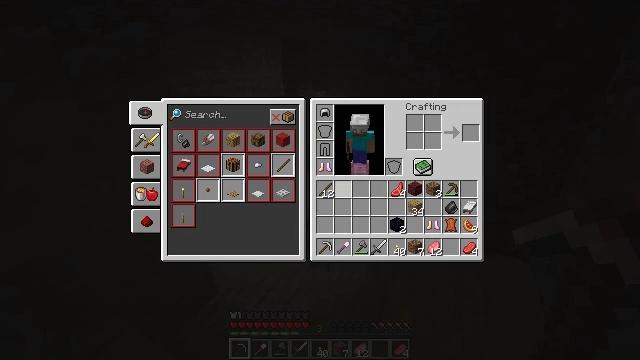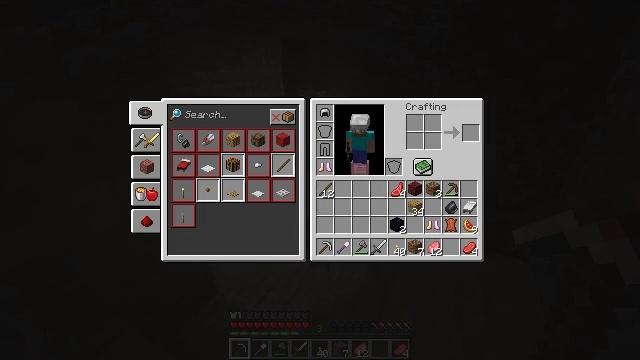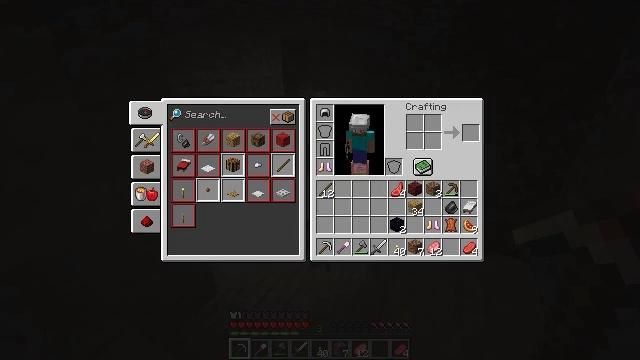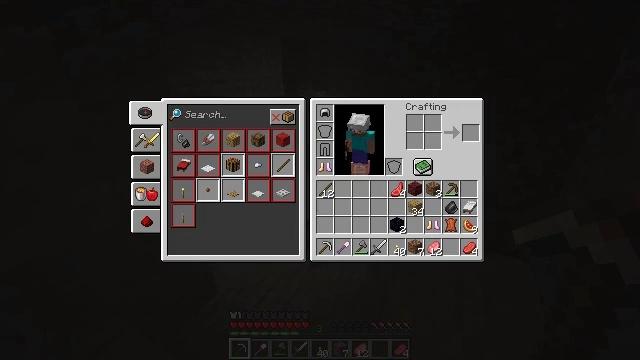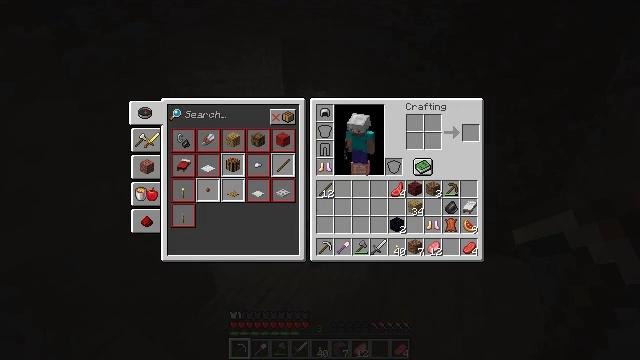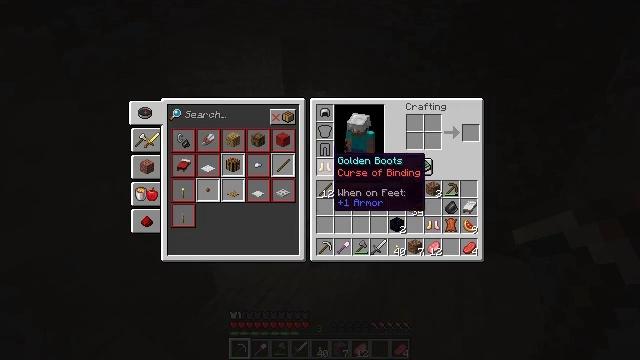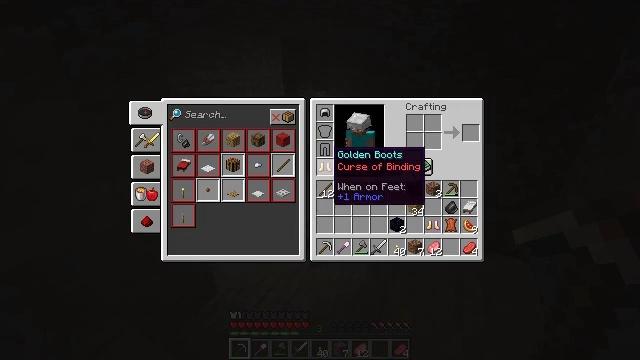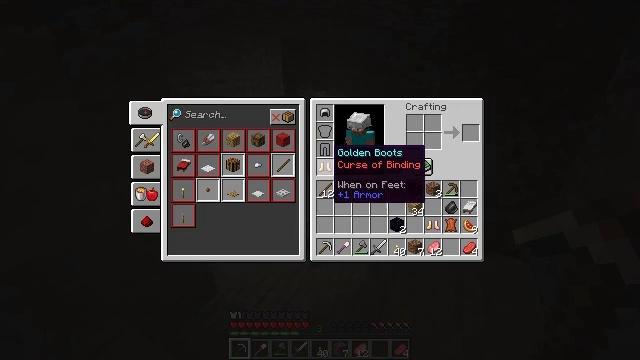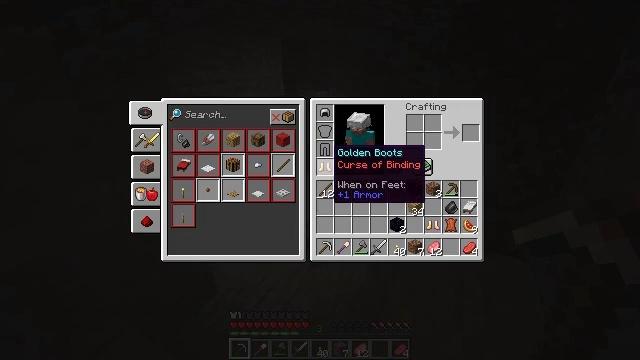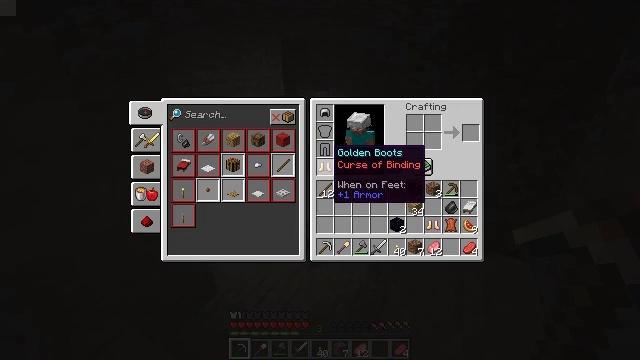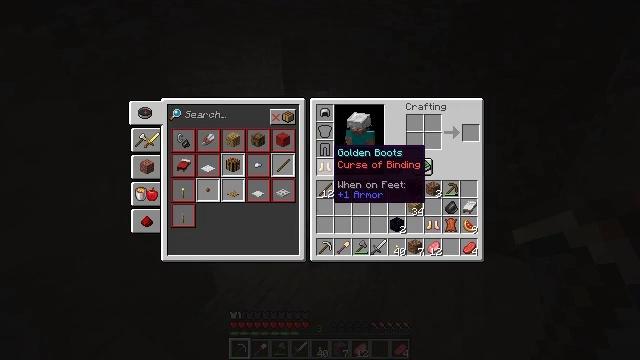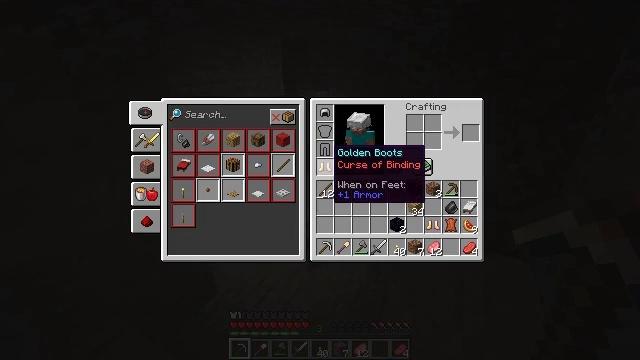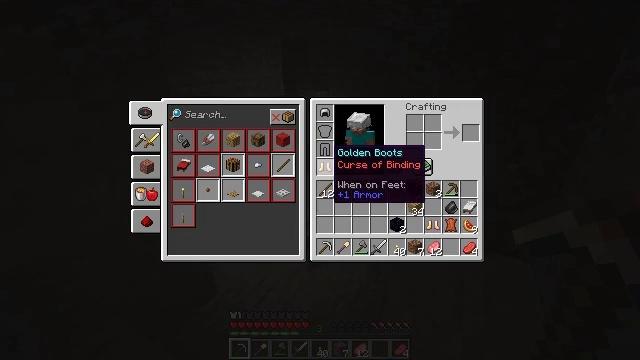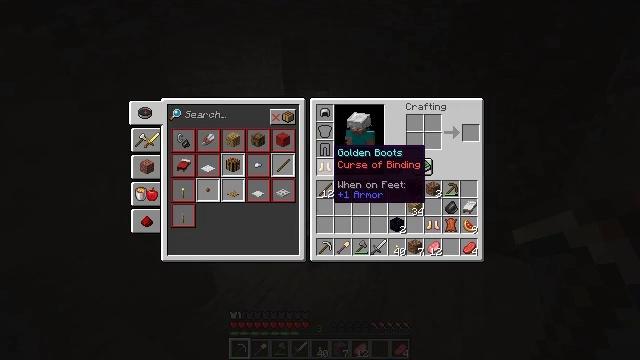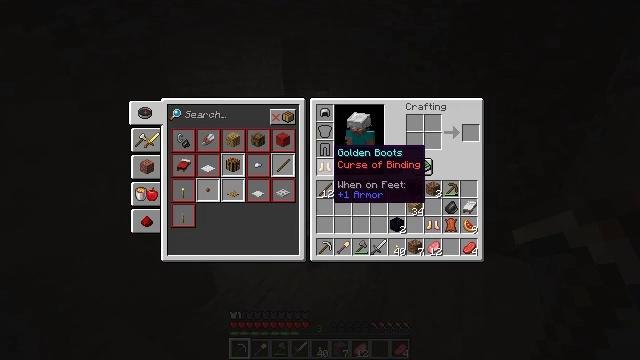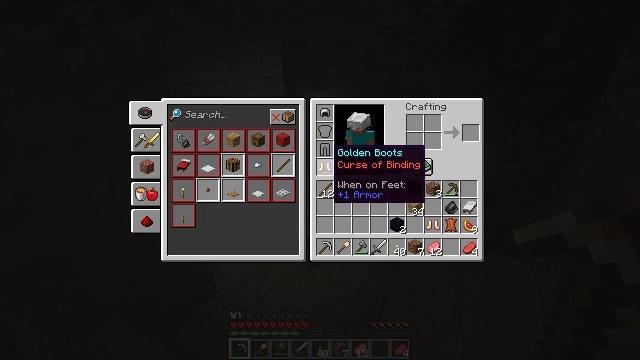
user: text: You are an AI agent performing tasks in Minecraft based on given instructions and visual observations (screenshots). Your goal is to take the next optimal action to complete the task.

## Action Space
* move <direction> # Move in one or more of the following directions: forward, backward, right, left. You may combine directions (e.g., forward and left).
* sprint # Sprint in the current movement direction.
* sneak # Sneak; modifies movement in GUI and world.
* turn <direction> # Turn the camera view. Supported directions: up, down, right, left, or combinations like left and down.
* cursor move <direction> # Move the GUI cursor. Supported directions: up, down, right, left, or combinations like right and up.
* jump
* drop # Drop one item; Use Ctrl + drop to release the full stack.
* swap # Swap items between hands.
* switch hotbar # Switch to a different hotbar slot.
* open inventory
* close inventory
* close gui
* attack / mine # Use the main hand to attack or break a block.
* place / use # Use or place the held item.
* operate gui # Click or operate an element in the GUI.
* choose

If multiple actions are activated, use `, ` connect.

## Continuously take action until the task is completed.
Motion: motion action
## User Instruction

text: Remove golden boots from the inventory.
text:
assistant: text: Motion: no_op
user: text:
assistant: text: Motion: cursor move left
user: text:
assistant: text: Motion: no_op
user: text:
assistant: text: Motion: no_op
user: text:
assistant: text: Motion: cursor move up
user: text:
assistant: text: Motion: no_op
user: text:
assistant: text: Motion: no_op
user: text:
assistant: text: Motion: no_op
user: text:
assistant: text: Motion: no_op
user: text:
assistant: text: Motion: no_op
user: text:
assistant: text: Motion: no_op
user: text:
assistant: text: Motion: no_op
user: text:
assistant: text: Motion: no_op
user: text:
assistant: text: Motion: no_op
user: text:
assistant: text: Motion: no_op
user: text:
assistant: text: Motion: no_op
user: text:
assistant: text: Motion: no_op
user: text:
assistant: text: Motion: no_op
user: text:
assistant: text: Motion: cursor move right and down
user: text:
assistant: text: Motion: cursor move right and down
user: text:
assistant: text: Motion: cursor move right and down
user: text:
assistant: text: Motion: cursor move right
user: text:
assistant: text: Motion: cursor move right
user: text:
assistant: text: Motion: no_op
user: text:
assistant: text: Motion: no_op
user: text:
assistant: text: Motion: no_op
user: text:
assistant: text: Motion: no_op
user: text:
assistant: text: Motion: no_op
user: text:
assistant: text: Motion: no_op
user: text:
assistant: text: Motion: no_op